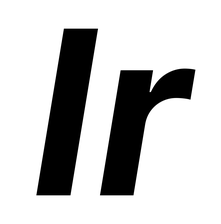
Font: Inter-Italic_Bold_Italic